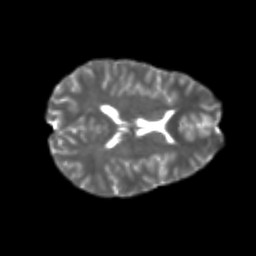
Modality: T2w
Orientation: axial
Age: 24
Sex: female
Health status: healthy
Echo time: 0.074 s